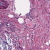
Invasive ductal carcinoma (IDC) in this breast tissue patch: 0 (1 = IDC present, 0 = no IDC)